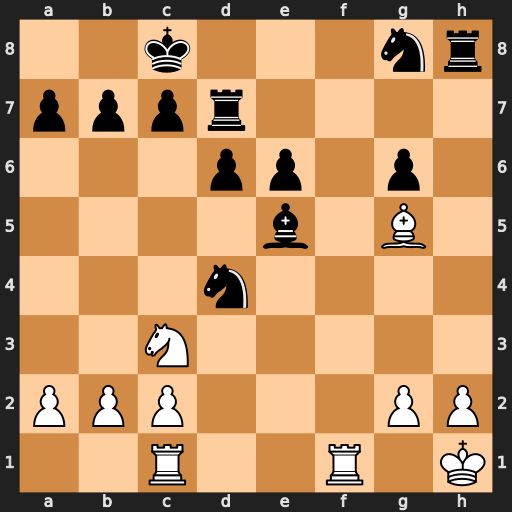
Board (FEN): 2k3nr/pppr4/3pp1p1/4b1B1/3n4/2N5/PPP3PP/2R2R1K
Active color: w
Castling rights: -
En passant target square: -
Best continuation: Rf8+ Rd8 Rxd8#